Question: I have a grid of square images.
I want to put a border on the inside of each of these but not on the outside of the whole box, as in the image below:

Here's the html setup.
'''
<div class="grid-wrapper">
<ul>
<li><img src="[image url]" /></li>
</ul>
</div>
'''
And the CSS
'''
.grid-wrapper {
margin: 0 auto;
}
.grid-wrapper ul {
list-style: none;
display: block;
}
.grid-wrapper ul li {
padding: 5px;
border: 1px solid #F1F1F1;
}
'''
I've tried putting the border all the way round each of the 'li' elements and then adding a white border on the 'grid-wrapper' to put it over the outer borders but that didn't work.
How can I get this without manually setting each one's 'border-left'/'border-bottom' etc. The squares are dynamically pulled from the database so each one doesn't have a particular class, they're all identical.
The grid is fluid. When you pull the browser window open, it adds more to the top row (if there's room) and less when you pull the browser window inward. There's no fixed number of icons.
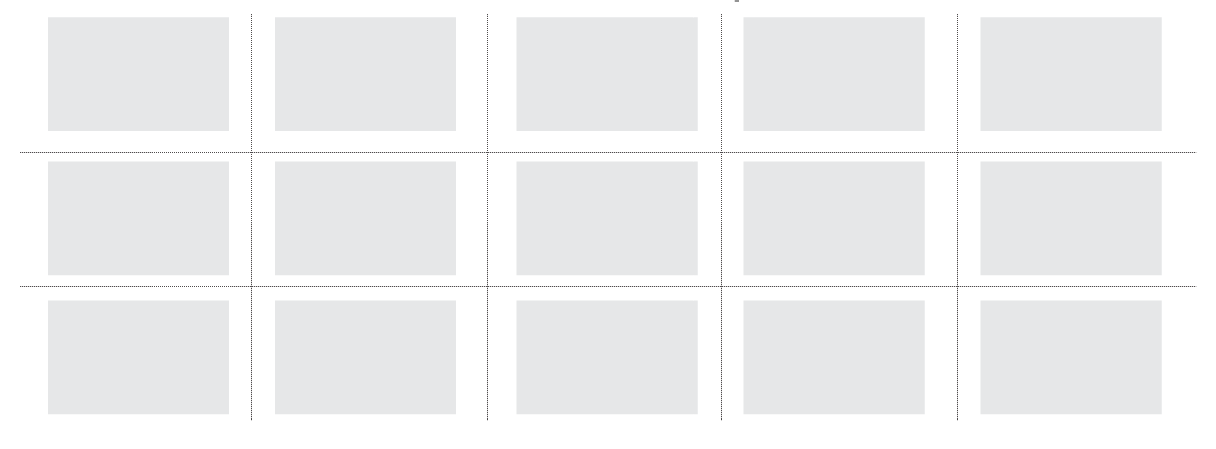
Answer: You didn't specify what you want to happen when there's a ragged row at the bottom, so I'm not sure if this meets your requirement fully, but this example may accomplish what you need.
<URL>
It works by setting a border on the bottom and left each of each element, then by budging the ul inside the wrapper 1px up and left, making those edges invisible.
'''
.grid-wrapper {
float: left;
margin: 0 auto;
overflow: hidden;
}
.grid-wrapper ul {
list-style: none;
display: block;
margin: 0;
padding: 0;
position: relative;
top: 1px;
right: 1px;
}
.grid-wrapper ul li {
float: left;
padding: 10px;
border-bottom: 1px solid #F1F1F1;
border-left: 1px solid #F1F1F1;
}
'''
This gets you out of having to try to figure out which list items are in the top row, bottom row, left column, and right column, which would require JavaScript.